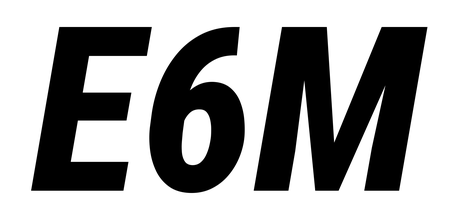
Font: Roboto-Italic_Condensed_ExtraBold_Italic